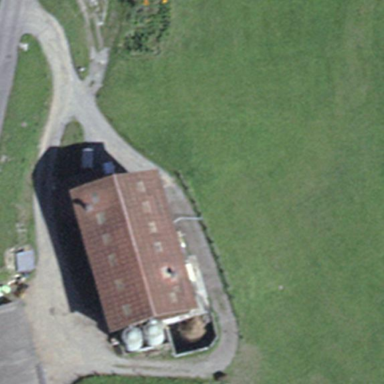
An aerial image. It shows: Shed building.